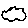
Label: cloud